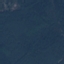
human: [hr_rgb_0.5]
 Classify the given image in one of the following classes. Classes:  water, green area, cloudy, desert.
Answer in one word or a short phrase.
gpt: green area